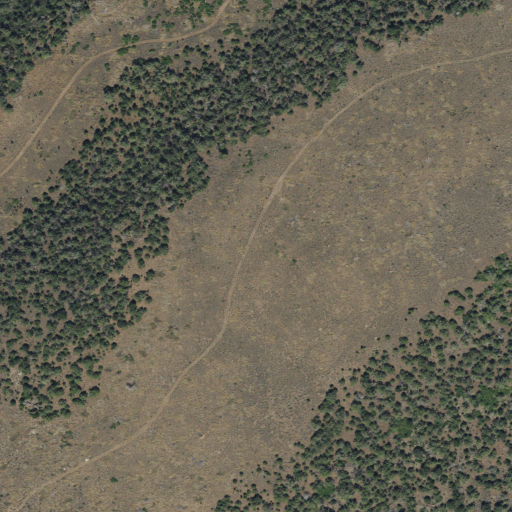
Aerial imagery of ridge(s) in Utah named Black Ridge containing evergreen forest and shrub